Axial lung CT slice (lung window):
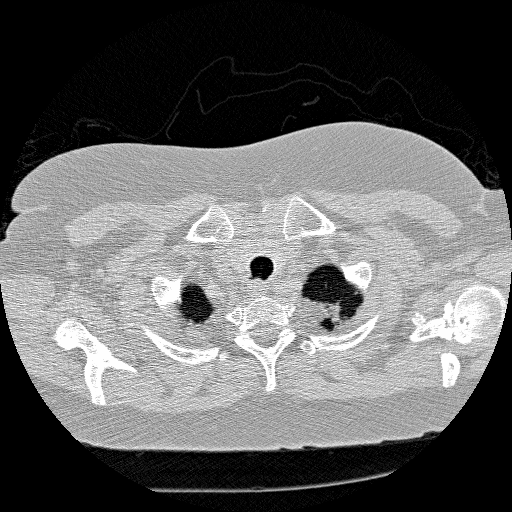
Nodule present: no